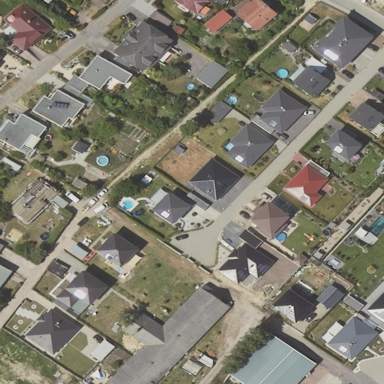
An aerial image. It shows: Residential area.